Question: Hi i have data like this. (basic example)
- - - - - - -
I would like to have a list that will group by fruit/vegetables/drinks (maybe with an accordion)
Then can be sorted by the sub category (apple for example) (the group sorting order stays as is, the sub items can be sorted a>z z>a).
the price needs to be click-able so the user can change the values, so the container needs to be rich html elements. (dropdowns etc)
Filtering is also a bonus.
i will be using angularJS for the databinding. and bootstrap is also used.
*for your reference the data is coming from a SharePoint list, and i'm trying to mimic the grouping sorting of list behaviour, but using angular for single page app.
here is an example

Can anyone recommend something that fits this?
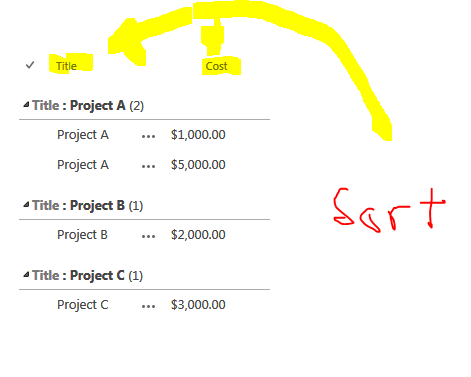
Answer: I worked it out. I used AngularUI accordion, then Lodash to group and sort.